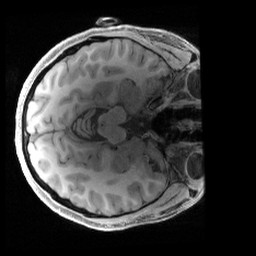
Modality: T1w
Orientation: axial
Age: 38
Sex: female
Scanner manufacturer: siemens
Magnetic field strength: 3 T
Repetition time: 2.4 s
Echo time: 0.00241 s